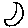
Label: moon